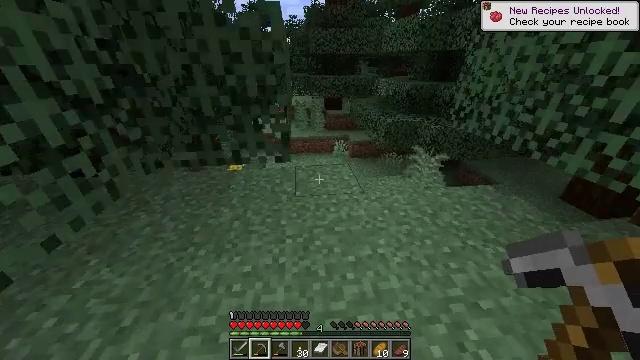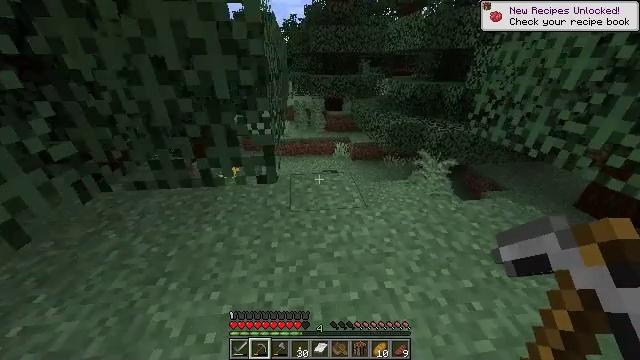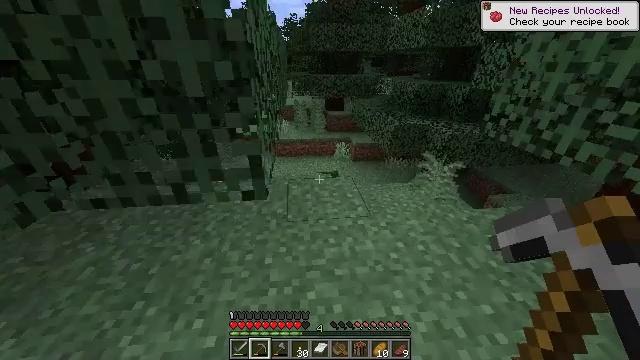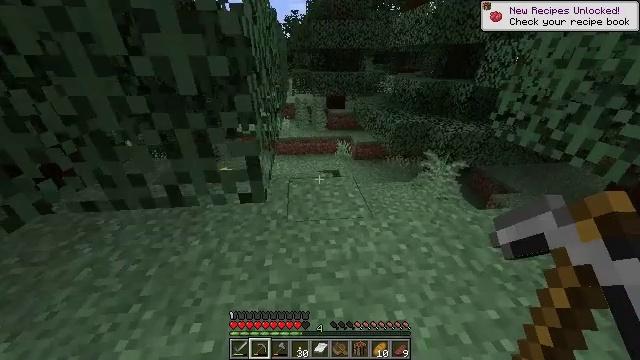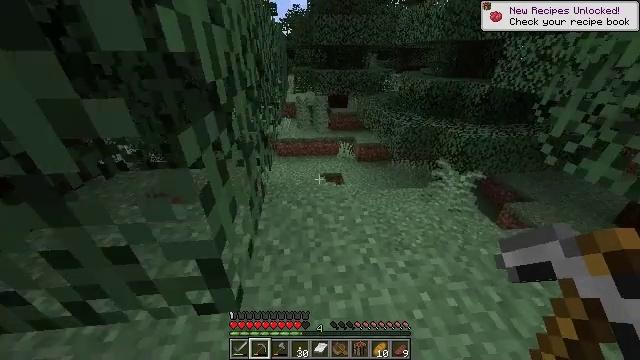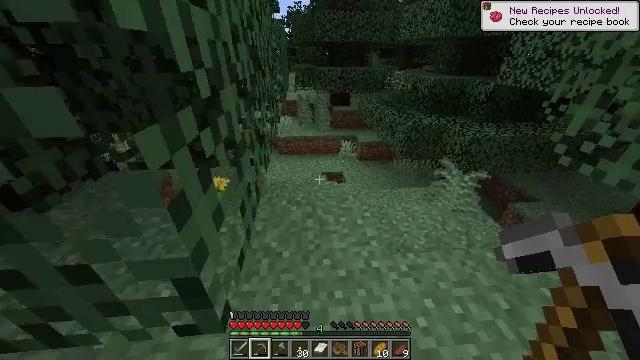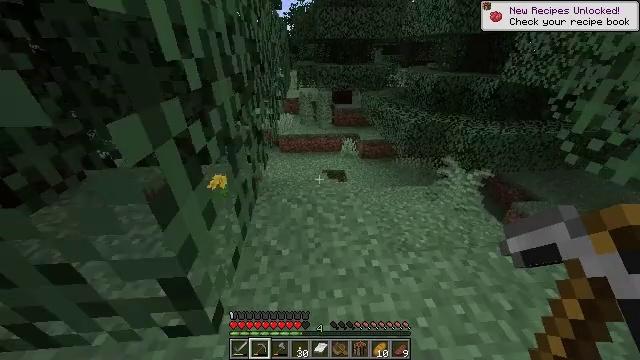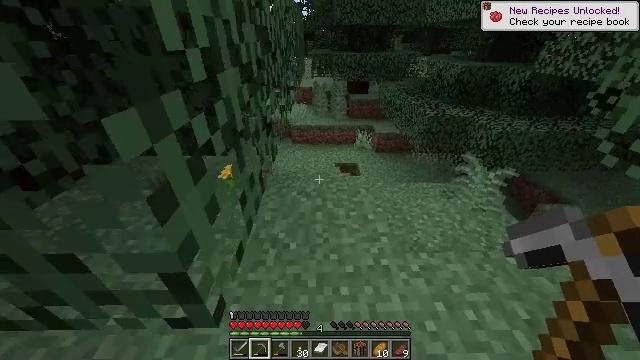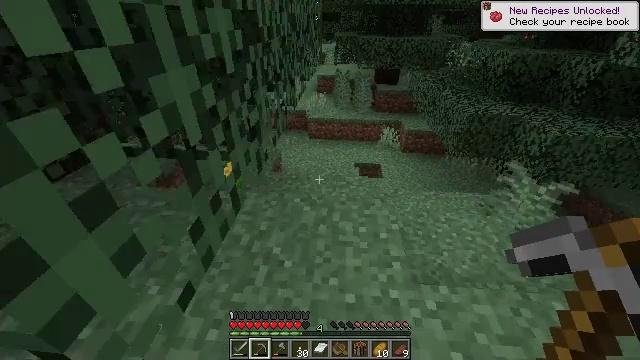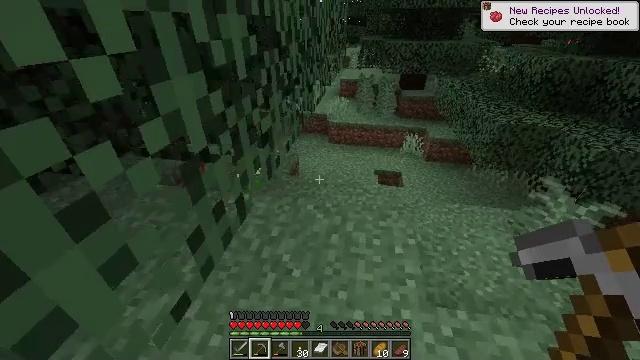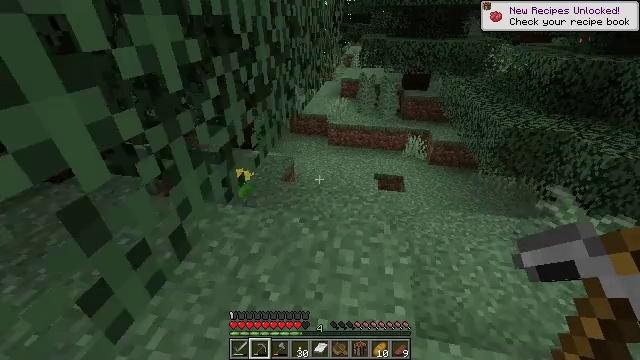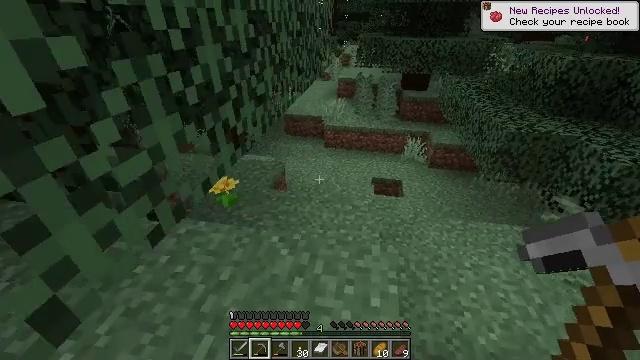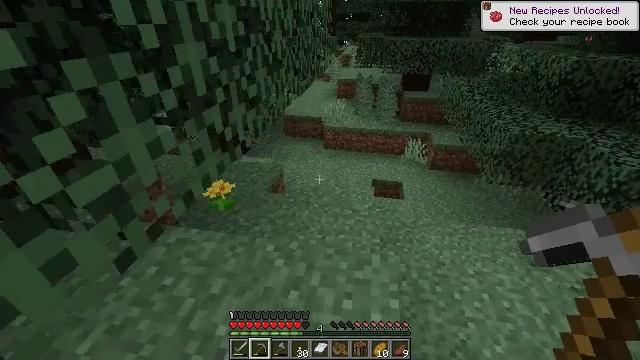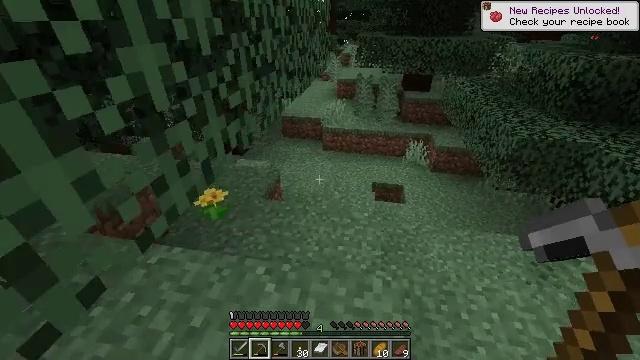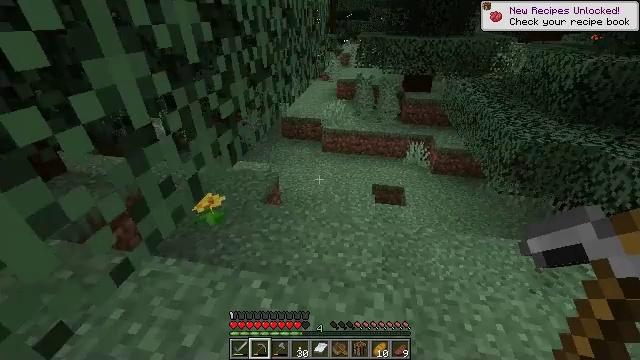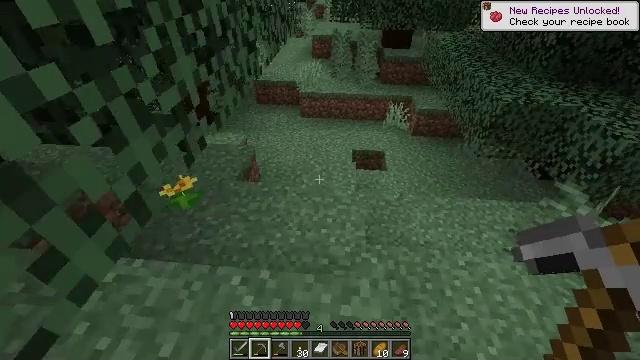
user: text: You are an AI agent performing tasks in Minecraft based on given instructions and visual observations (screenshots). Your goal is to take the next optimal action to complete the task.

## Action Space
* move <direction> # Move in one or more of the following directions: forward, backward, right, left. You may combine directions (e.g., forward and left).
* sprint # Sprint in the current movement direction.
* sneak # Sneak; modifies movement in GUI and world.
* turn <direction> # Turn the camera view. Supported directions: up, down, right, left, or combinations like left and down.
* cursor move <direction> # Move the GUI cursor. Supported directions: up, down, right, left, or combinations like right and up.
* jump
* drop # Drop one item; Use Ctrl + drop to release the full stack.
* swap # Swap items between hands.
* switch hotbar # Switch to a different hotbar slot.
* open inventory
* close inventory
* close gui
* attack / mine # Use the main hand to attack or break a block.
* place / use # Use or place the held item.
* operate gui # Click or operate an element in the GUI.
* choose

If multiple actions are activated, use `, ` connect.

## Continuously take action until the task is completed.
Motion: motion action
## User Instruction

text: Collect the large fern.
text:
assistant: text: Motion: move forward
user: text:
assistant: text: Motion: move forward
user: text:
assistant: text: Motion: move forward
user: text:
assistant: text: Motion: move forward
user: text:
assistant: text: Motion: move forward
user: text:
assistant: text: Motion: move forward
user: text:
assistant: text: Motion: move forward and move right, turn left and down
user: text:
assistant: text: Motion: move forward and move right, turn left
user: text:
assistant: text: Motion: move forward and move right, turn left and up
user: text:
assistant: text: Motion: move forward and move right
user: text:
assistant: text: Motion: move forward
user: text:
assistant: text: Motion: move forward
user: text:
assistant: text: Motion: move forward
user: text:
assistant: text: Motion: move forward
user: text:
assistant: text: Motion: move forward, turn right and down
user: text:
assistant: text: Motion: move forward, turn right and down
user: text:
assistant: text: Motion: move forward and move right
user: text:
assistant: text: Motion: move forward and move right
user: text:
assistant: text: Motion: move forward and move right
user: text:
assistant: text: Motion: move forward
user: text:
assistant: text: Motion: move forward
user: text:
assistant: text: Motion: move forward
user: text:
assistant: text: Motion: move forward
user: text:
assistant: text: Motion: move forward
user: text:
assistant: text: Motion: move forward, turn down
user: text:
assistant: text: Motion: move forward, turn right and down
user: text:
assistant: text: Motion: move forward, turn down
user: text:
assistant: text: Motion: move forward
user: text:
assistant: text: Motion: move forward, turn down
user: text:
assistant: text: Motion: move forward